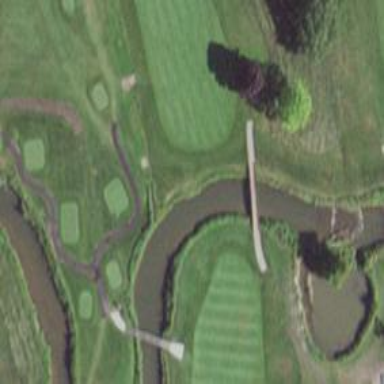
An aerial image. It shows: Path for both road and golf.